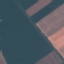
Land use / land cover class: AnnualCrop